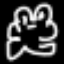
Label: frog